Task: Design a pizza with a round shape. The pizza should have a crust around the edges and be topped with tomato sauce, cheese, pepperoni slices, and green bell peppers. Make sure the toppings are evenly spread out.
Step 701:
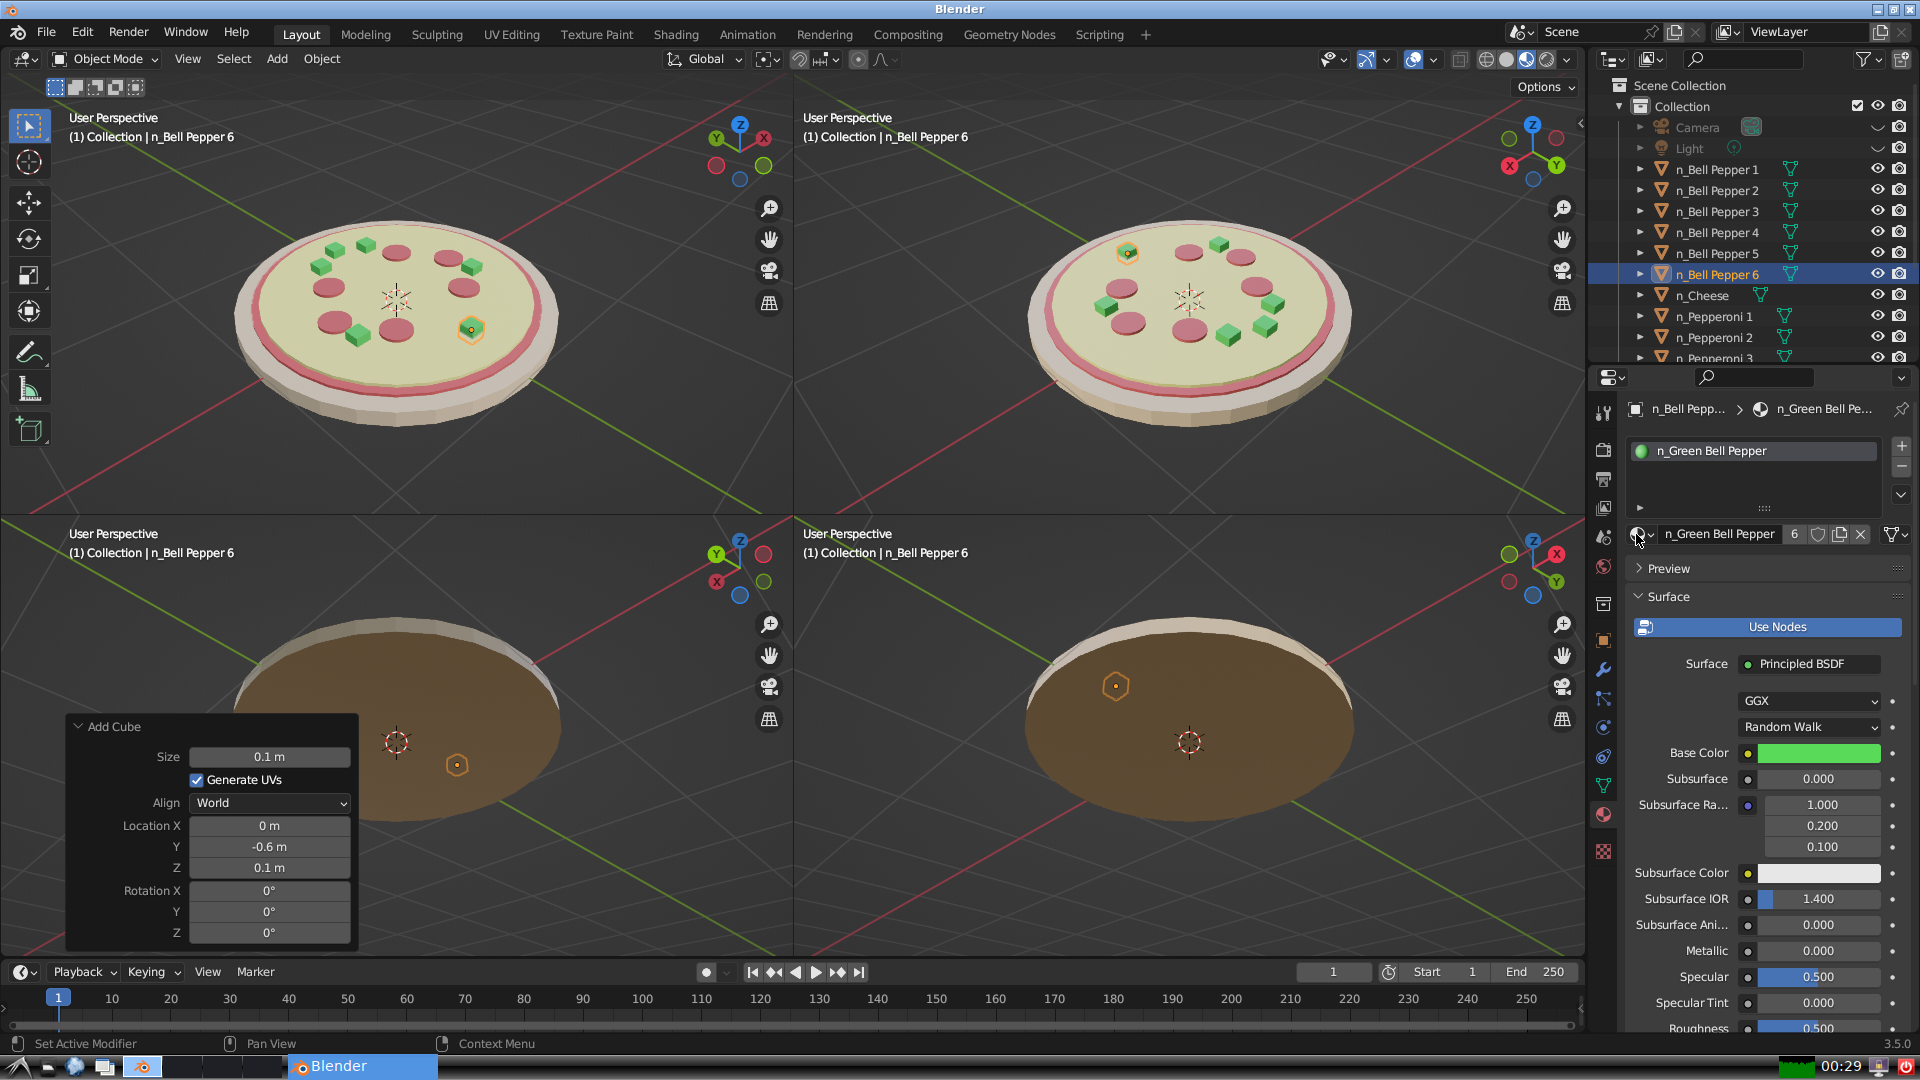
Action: completion: COMPLETE